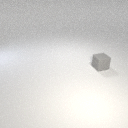
small gray rubber cube